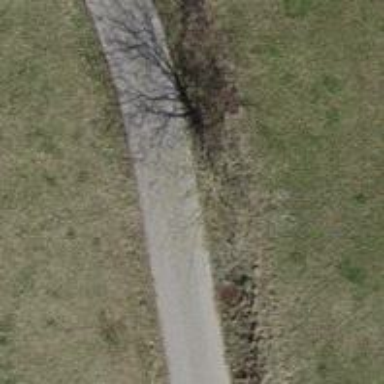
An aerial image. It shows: Residential road.